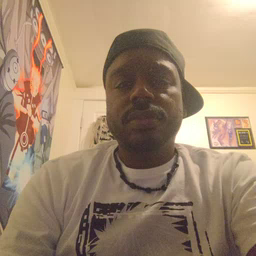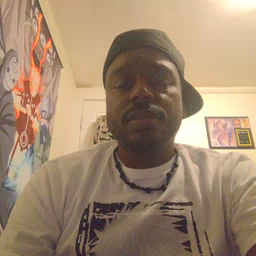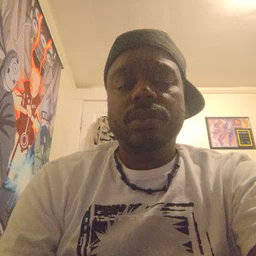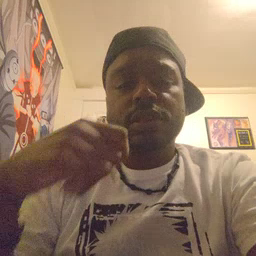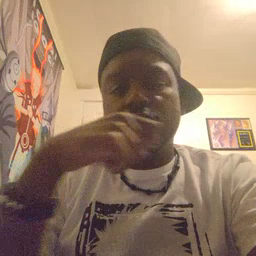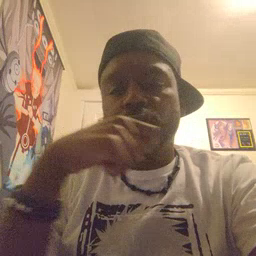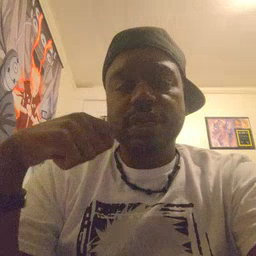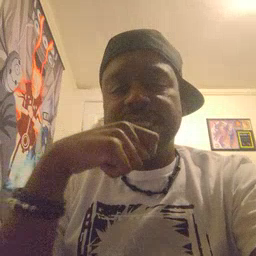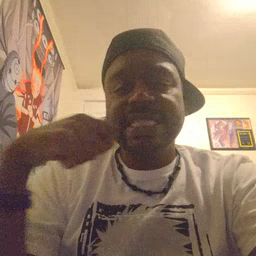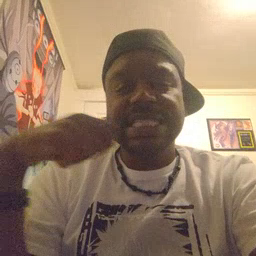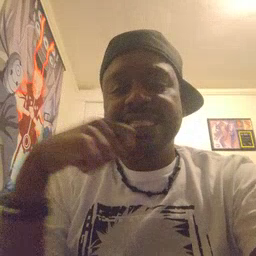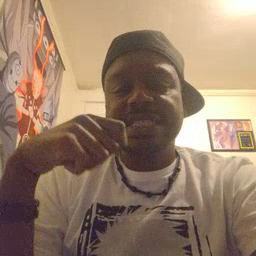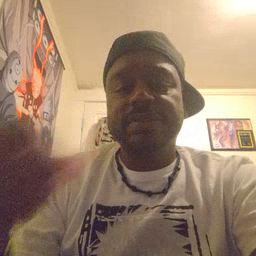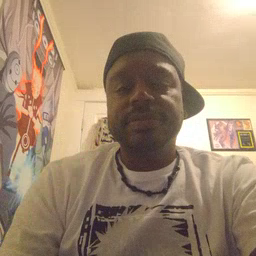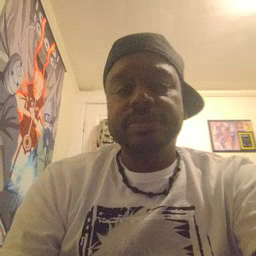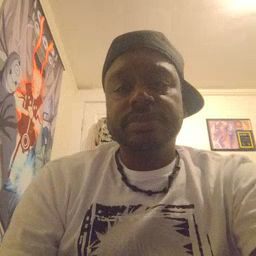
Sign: toothbrush